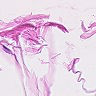
Metastatic tissue present: no